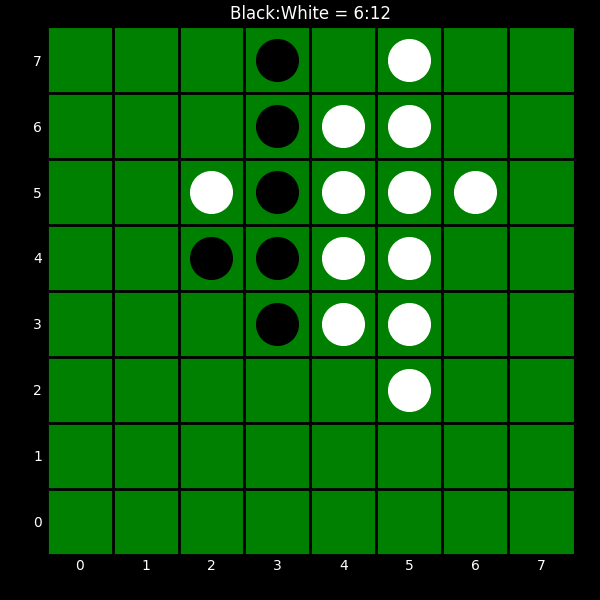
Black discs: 6
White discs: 12